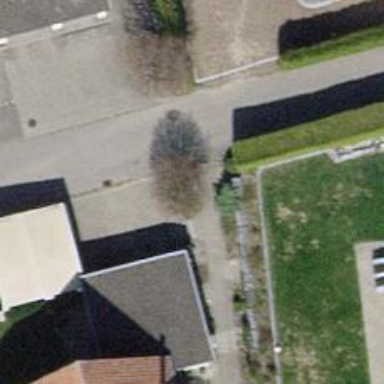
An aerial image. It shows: Urban area featuring tree as natural element.